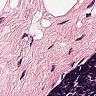
Metastatic tissue present: no